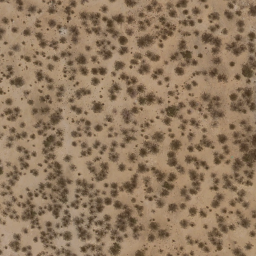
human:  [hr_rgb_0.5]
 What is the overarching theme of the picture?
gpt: chaparral